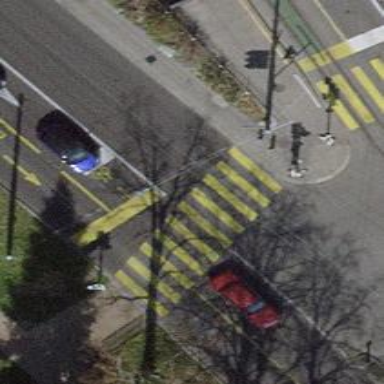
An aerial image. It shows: Crossing with traffic signals.